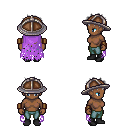
a pixel art fantasy rpg character, female body template, human, dark skin, maroon tattered cape, teal pants, gray bedhead hairstyle, chain helm, leather bracers, black shoes, four views (front, back, left, right), 2x2 character sprite sheet, small pixel art, hard edges, no anti-aliasing